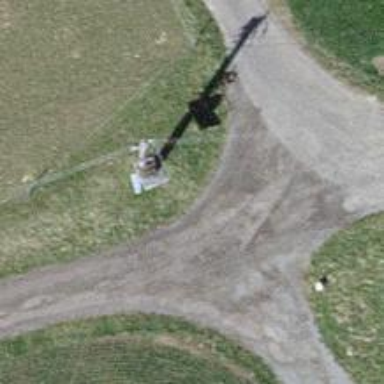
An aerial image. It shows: Concrete power pole.